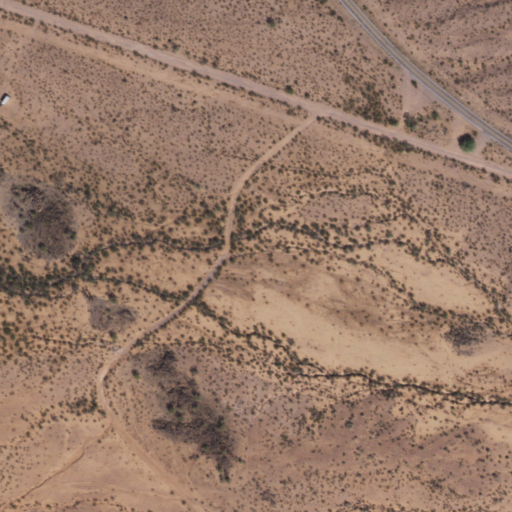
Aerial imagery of gap in Arizona named Gu Vo Pass containing shrub and grassland